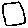
Label: square